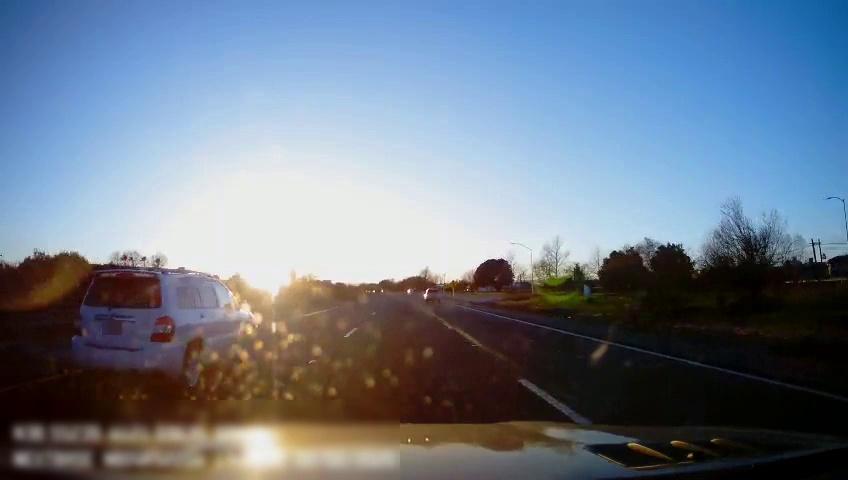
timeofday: Day
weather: Sunny
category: Drivable Space
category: Vehicles | SUV
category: Vehicles | SUV
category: Lanes | Alternate Lane
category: Lanes | Current Lane
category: Lanes | Current Lane
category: Lanes | Alternate Lane